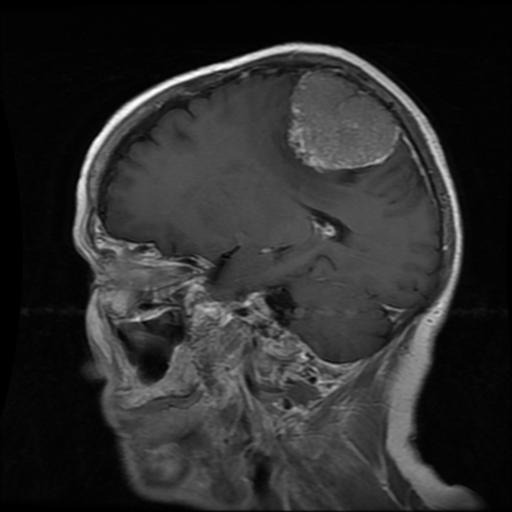
Label: meningioma